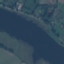
Land use / land cover class: River